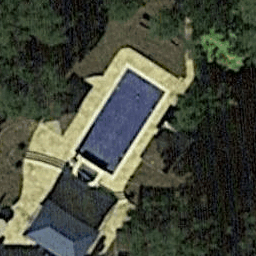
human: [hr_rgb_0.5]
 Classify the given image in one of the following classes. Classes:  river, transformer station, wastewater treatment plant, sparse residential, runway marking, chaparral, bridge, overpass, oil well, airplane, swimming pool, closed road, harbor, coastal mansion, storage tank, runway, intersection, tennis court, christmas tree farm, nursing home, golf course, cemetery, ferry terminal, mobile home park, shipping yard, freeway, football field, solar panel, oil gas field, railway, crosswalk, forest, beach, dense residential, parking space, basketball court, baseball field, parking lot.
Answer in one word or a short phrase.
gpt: swimming pool